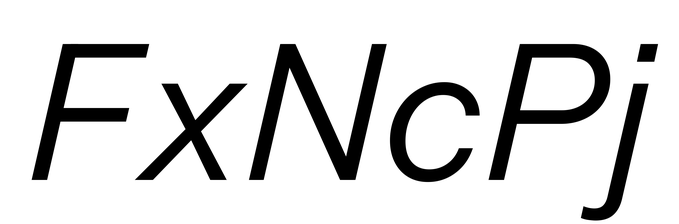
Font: InstrumentSans-Italic_Italic